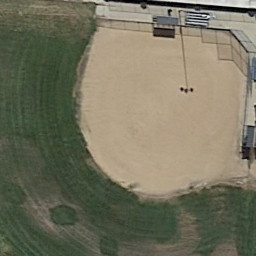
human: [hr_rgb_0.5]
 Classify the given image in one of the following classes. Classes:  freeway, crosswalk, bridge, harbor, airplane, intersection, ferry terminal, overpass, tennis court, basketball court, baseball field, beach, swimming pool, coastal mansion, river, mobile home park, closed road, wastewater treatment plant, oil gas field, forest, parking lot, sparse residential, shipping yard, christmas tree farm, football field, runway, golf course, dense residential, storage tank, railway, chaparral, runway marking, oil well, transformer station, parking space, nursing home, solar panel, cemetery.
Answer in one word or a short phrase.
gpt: baseball field